The plot is a signal-to-image rendering of a rotating shaft's vibration measurement. What is the most likely rotor condition (normal, misalignment, unbalance, looseness)?
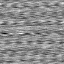
Answer: looseness